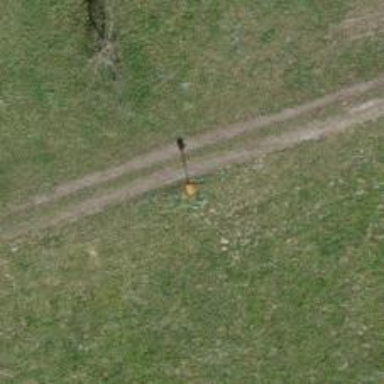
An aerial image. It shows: View of pole with roofed pipeline marker.